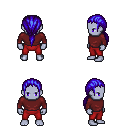
a pixel art fantasy rpg character, male body template, dark elf, purple skin, maroon long-sleeve shirt, red pants, blue ponytail hairstyle, four views (front, back, left, right), 2x2 character sprite sheet, small pixel art, hard edges, no anti-aliasing